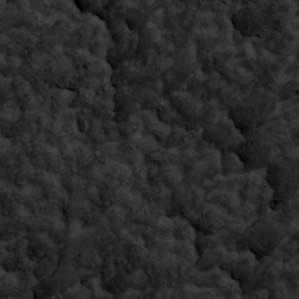
Label: non_frost